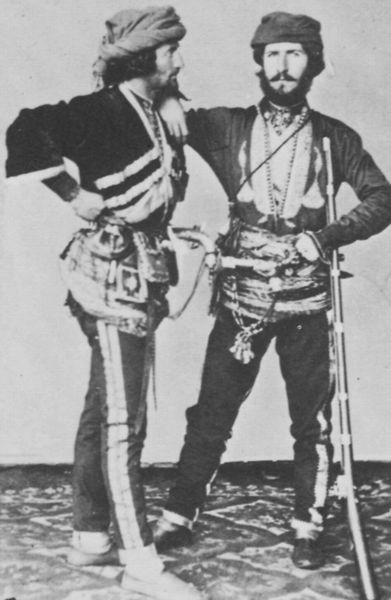
Titel: Gurier aus Westgeorgien
Künstler: Russischer Photograph
Schlagwörter: mann, weiß, brust, grau, hut, männer, profil, schmuck, schwarz, gürtel, muster, teppich, bart, bärte, hemd, blicke, kragen, hände, instrument, portrait, boden, frontal, schärpe, seitlich, schuhe, hosen, kette, fight, men, soldaten, sword, grey, streifen, foto, fotografie, posen, orient, militär, säbel, uniform, uniformen, waffen, jacken, soldat, photo, gewehr, schlüsselbund, black and white, turban, schärpen, husaren, nähte, dekoriert, rich, photograph, bolero, freundschaftlich, galauniformen, bies, fighters, korsaren, sabres, strreifen